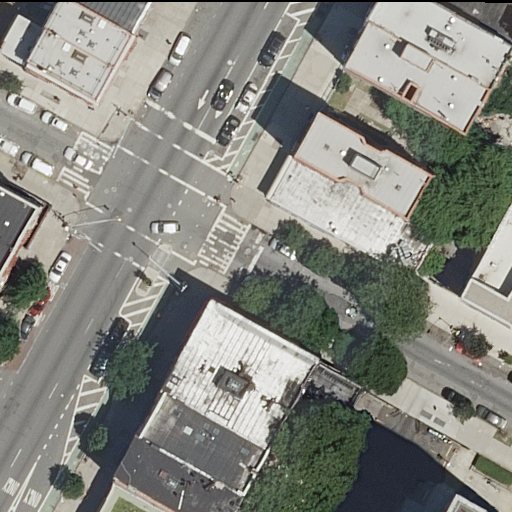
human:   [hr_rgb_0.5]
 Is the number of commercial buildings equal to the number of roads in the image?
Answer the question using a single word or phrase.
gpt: no

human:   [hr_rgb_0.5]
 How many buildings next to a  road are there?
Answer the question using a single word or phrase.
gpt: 14

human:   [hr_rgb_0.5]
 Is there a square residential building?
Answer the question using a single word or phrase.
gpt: no

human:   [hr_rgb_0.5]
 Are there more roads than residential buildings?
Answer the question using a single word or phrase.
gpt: no

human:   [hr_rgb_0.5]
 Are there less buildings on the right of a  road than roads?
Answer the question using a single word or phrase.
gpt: no

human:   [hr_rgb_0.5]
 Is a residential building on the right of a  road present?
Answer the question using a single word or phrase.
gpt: yes

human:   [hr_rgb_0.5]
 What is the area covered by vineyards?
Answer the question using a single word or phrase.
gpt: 0m2

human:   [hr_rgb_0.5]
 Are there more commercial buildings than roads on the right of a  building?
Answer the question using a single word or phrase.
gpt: no

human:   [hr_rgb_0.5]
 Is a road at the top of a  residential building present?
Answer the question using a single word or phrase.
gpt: yes

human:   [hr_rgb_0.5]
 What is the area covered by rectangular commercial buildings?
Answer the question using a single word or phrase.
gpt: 0m2

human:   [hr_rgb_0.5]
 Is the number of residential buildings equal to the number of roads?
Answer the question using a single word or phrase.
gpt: no

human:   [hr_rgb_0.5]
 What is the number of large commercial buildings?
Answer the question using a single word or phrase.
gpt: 0

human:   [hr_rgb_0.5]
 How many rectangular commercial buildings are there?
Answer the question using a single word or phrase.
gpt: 0

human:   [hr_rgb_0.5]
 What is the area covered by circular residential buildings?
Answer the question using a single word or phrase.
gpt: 0m2

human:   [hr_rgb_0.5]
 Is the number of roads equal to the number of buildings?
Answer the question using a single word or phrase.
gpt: no

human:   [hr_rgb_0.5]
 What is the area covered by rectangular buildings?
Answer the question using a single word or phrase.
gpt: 1683m2

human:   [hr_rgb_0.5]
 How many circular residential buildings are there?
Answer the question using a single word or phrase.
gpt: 0

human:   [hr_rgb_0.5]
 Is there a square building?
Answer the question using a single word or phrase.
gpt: no

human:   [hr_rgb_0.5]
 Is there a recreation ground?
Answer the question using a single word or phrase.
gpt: no

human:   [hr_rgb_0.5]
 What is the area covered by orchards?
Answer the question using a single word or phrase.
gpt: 0m2

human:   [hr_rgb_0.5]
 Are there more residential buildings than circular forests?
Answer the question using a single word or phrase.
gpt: yes

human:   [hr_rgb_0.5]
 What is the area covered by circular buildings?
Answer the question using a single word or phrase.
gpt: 0m2

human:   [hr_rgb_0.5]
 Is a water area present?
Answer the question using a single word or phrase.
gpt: no

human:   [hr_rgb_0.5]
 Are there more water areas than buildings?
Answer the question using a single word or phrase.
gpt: no

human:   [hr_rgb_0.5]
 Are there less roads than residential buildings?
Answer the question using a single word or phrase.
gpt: yes

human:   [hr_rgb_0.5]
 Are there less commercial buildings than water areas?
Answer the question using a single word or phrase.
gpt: no

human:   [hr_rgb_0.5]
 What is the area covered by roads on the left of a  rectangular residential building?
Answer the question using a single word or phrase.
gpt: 0m2

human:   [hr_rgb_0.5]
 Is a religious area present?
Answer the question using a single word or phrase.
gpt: no

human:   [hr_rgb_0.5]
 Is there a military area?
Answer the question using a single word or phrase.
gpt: no

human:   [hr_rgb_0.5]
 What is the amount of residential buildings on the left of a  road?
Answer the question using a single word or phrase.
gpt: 5

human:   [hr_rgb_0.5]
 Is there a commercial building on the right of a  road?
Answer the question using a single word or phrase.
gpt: no

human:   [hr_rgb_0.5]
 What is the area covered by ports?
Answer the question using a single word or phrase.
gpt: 0m2

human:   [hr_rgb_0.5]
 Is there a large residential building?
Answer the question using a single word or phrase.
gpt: yes

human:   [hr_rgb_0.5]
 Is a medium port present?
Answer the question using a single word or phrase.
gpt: no

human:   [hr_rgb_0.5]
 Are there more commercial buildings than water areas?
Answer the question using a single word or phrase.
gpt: no

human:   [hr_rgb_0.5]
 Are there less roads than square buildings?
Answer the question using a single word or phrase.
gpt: no